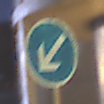
Verkehrszeichen: VorgeschriebeneVorbeifahrtLinks
Umgebung: Outdoor, Urban
Tageszeit: Night
Wetter: PartlyCloudy
Licht: Artificial
Jahreszeit: NotSpecified
Kontrast: HighContrast